Question: I have two questions regarding compiling a project in Eclipse to a specific JRE:
Properties window for project Java Build Path Libraries tab:
If I want to compile to JRE 6 - Should the window show JRE 6 and also JRE 7 as included in the build path? Or is only JRE 6 sufficient?
My current situation - good or bad?

I know the steps to compiling a project to a specific JRE:
Make sure the JRE is in the installed JREs list in Eclipse.
Add it to the Build Path of the project, by clicking 'Add Library' in the window I showed.
Setting the Compiler Compliance Level of the project to be the same as the oldest JRE I want my application to be able to run on (the JRE I added to the build path).
This is all good, but I still don't understand one thing:
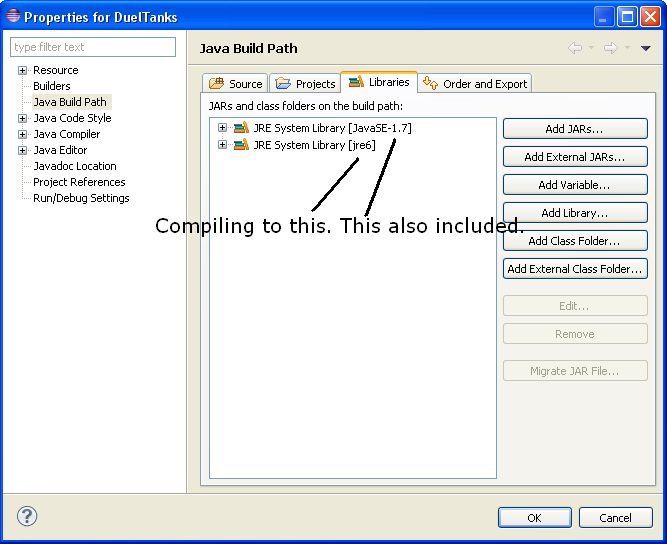
Answer: Compiler is What you have selected language level from the available one to set for your project.
While The is a used to create Java classpath.
In The build classpath it is a collection of paths visible or availabel to the compiler when building the project.
The Configure Build Path dialog is used to manipulate a file in your project called .Which is normally hidden.
So what the Compliance level you have selected your project will go for that particular compliance level execution.